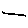
Label: line